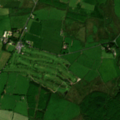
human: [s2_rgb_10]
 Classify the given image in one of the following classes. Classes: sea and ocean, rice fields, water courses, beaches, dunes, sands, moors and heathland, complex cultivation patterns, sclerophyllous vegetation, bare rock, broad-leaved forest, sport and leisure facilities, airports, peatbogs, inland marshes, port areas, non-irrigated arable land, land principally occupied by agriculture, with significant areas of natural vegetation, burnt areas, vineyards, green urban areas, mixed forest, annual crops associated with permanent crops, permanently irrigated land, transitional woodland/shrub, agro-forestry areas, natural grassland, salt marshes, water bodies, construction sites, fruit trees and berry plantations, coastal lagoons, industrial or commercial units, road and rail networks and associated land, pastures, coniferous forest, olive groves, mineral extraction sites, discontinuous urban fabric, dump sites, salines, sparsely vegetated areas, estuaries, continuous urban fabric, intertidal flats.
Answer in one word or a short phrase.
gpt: pastures, mixed forest, inland marshes